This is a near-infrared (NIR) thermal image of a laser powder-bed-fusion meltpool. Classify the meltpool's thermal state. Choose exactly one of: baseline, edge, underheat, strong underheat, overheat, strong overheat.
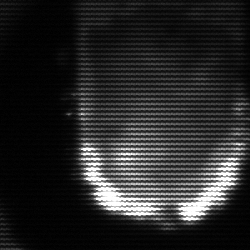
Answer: baseline